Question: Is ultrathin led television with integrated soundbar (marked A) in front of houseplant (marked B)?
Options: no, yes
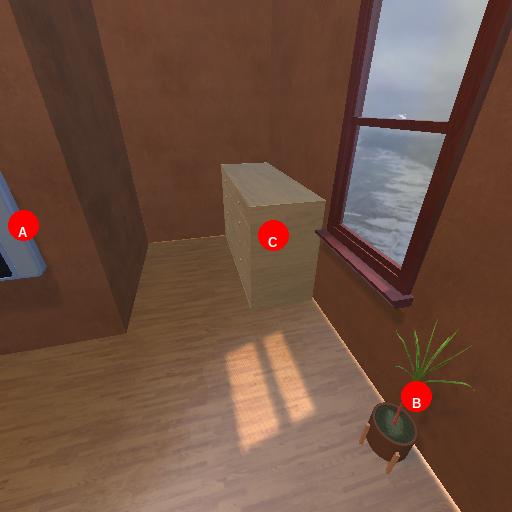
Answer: no